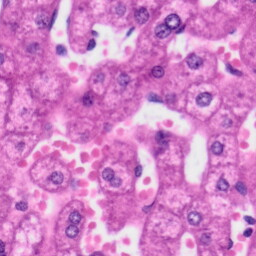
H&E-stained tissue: Liver